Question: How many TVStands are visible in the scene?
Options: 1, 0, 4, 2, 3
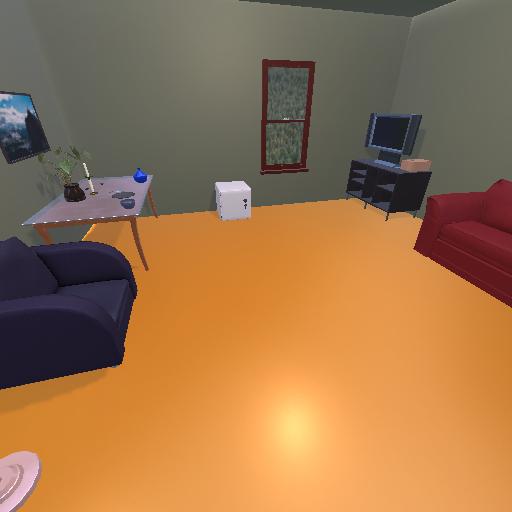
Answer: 1